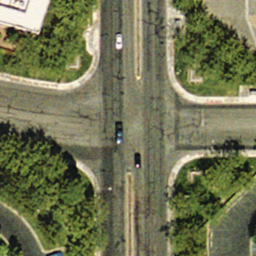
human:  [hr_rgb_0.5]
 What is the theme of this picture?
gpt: intersection

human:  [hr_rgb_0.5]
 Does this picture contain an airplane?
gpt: no

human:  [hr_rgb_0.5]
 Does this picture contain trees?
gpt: yes

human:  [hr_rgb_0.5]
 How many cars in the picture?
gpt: three

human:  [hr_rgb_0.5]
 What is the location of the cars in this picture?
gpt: center